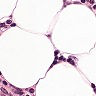
Metastatic tissue present: no